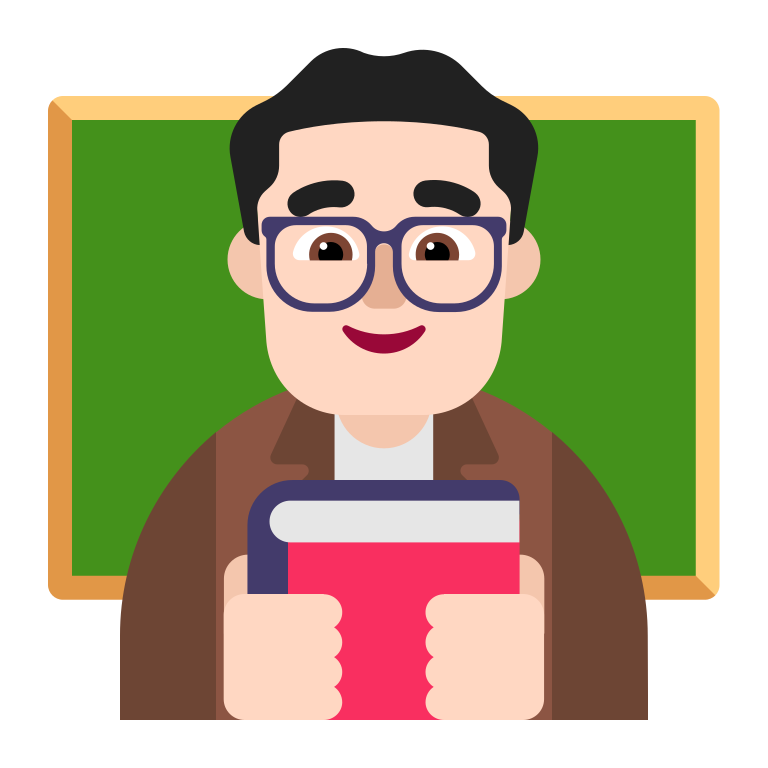
man teacher flat light